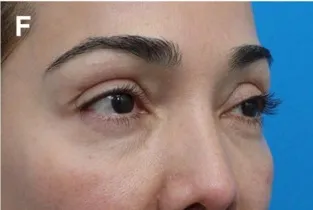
A 49-year-old female with post-hyaluronic acid recurrent eyelid edema was treated with a combination of hyaluronidase injection and fractionated radiofrequency microneedling. (B, D, F) The posttreatment photographs were captured 1 year after treatment.
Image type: medical_photograph (other_medical_photograph)